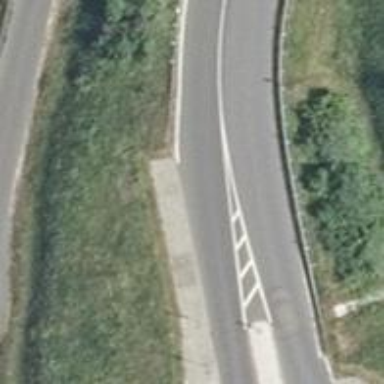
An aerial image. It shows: Motorway trunk link.